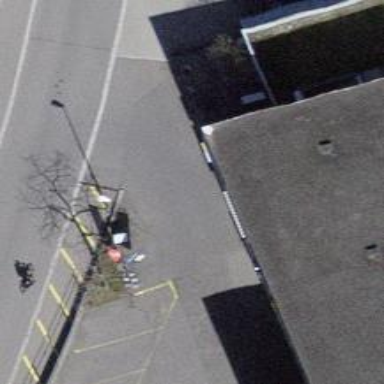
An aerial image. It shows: Post office.